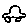
Label: car